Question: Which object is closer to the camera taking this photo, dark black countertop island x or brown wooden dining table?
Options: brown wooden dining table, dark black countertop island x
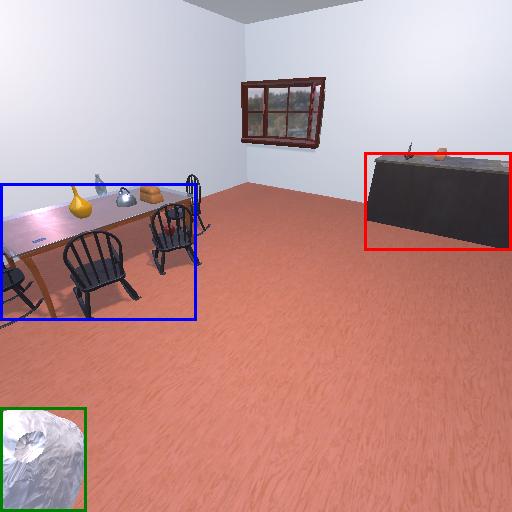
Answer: brown wooden dining table